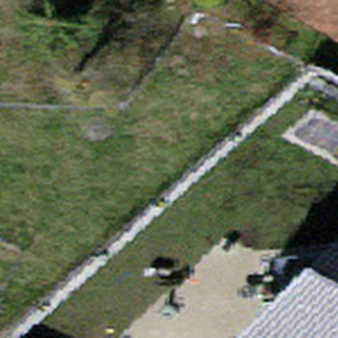
Label: other